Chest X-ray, PA view. Patient: 36 years old, sex M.
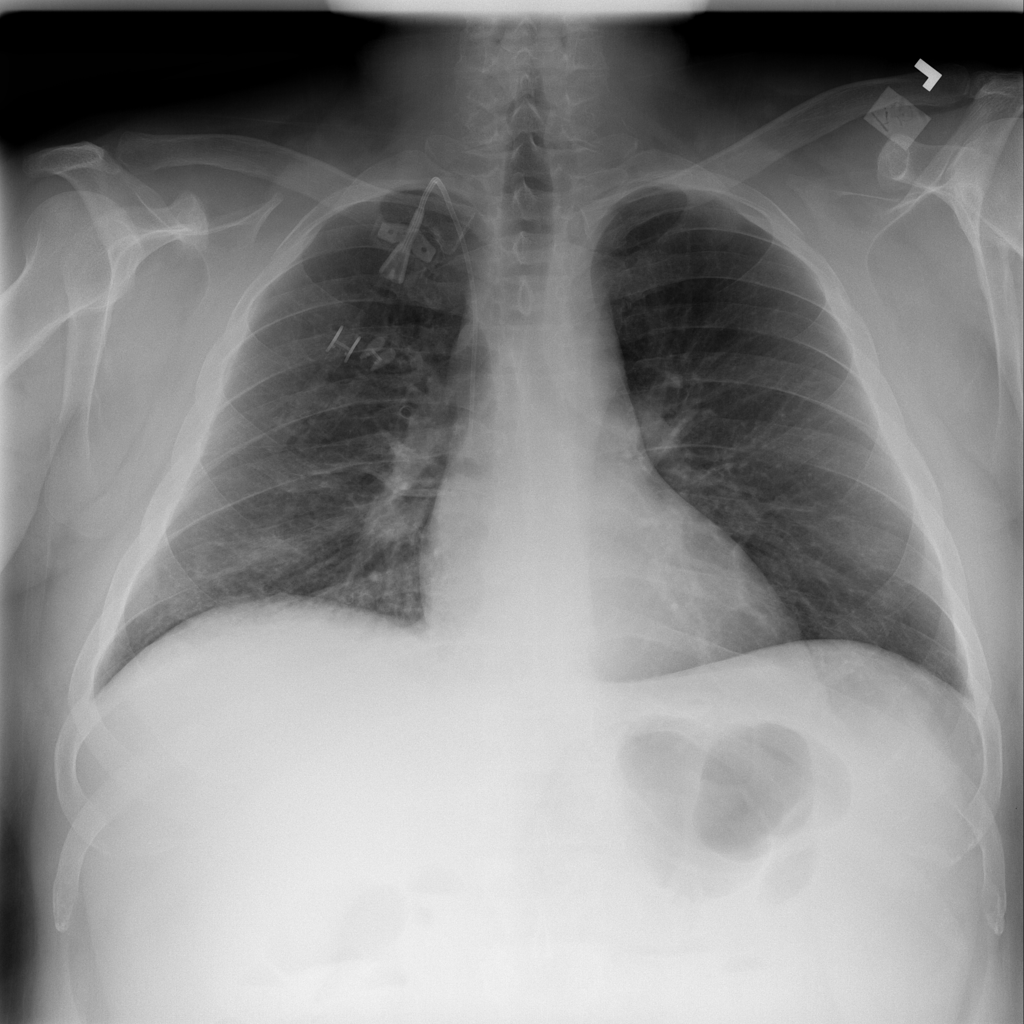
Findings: No Finding